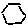
Label: hexagon